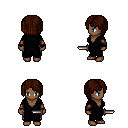
a pixel art fantasy rpg character, female body template, human, dark skin, gray robe, metal pants, brown pageboy hairstyle, leather bracers, dagger, four views (front, back, left, right), 2x2 character sprite sheet, small pixel art, hard edges, no anti-aliasing